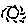
Label: sun